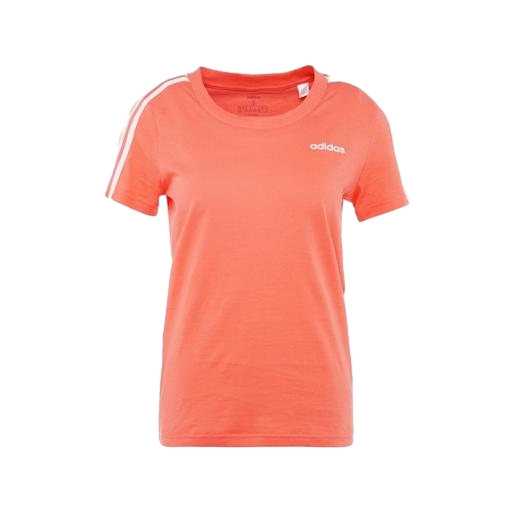
mid t-shirt, women's tee, 3-stripe ringer tee, white background